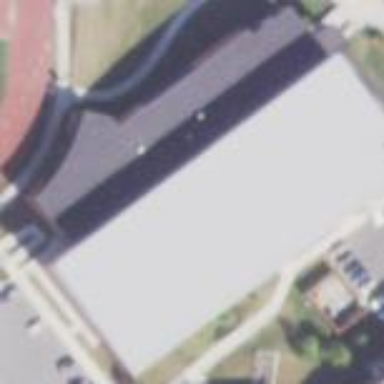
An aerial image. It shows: Sports center building.